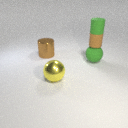
large brown metal cylinder to the left of large yellow metal sphere